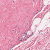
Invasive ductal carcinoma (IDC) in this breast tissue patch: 0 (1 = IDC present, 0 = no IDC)